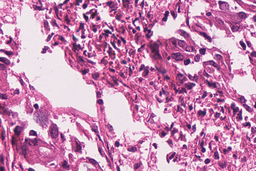
Tumor epithelial tissue: yes
Tumor-associated stroma tissue: yes
Normal tissue: no